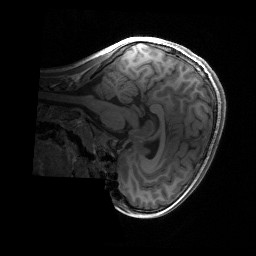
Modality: T1w
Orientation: sagittal
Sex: male
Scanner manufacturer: siemens
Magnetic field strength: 3 T
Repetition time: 1.9 s
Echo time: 0.00243 s